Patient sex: M
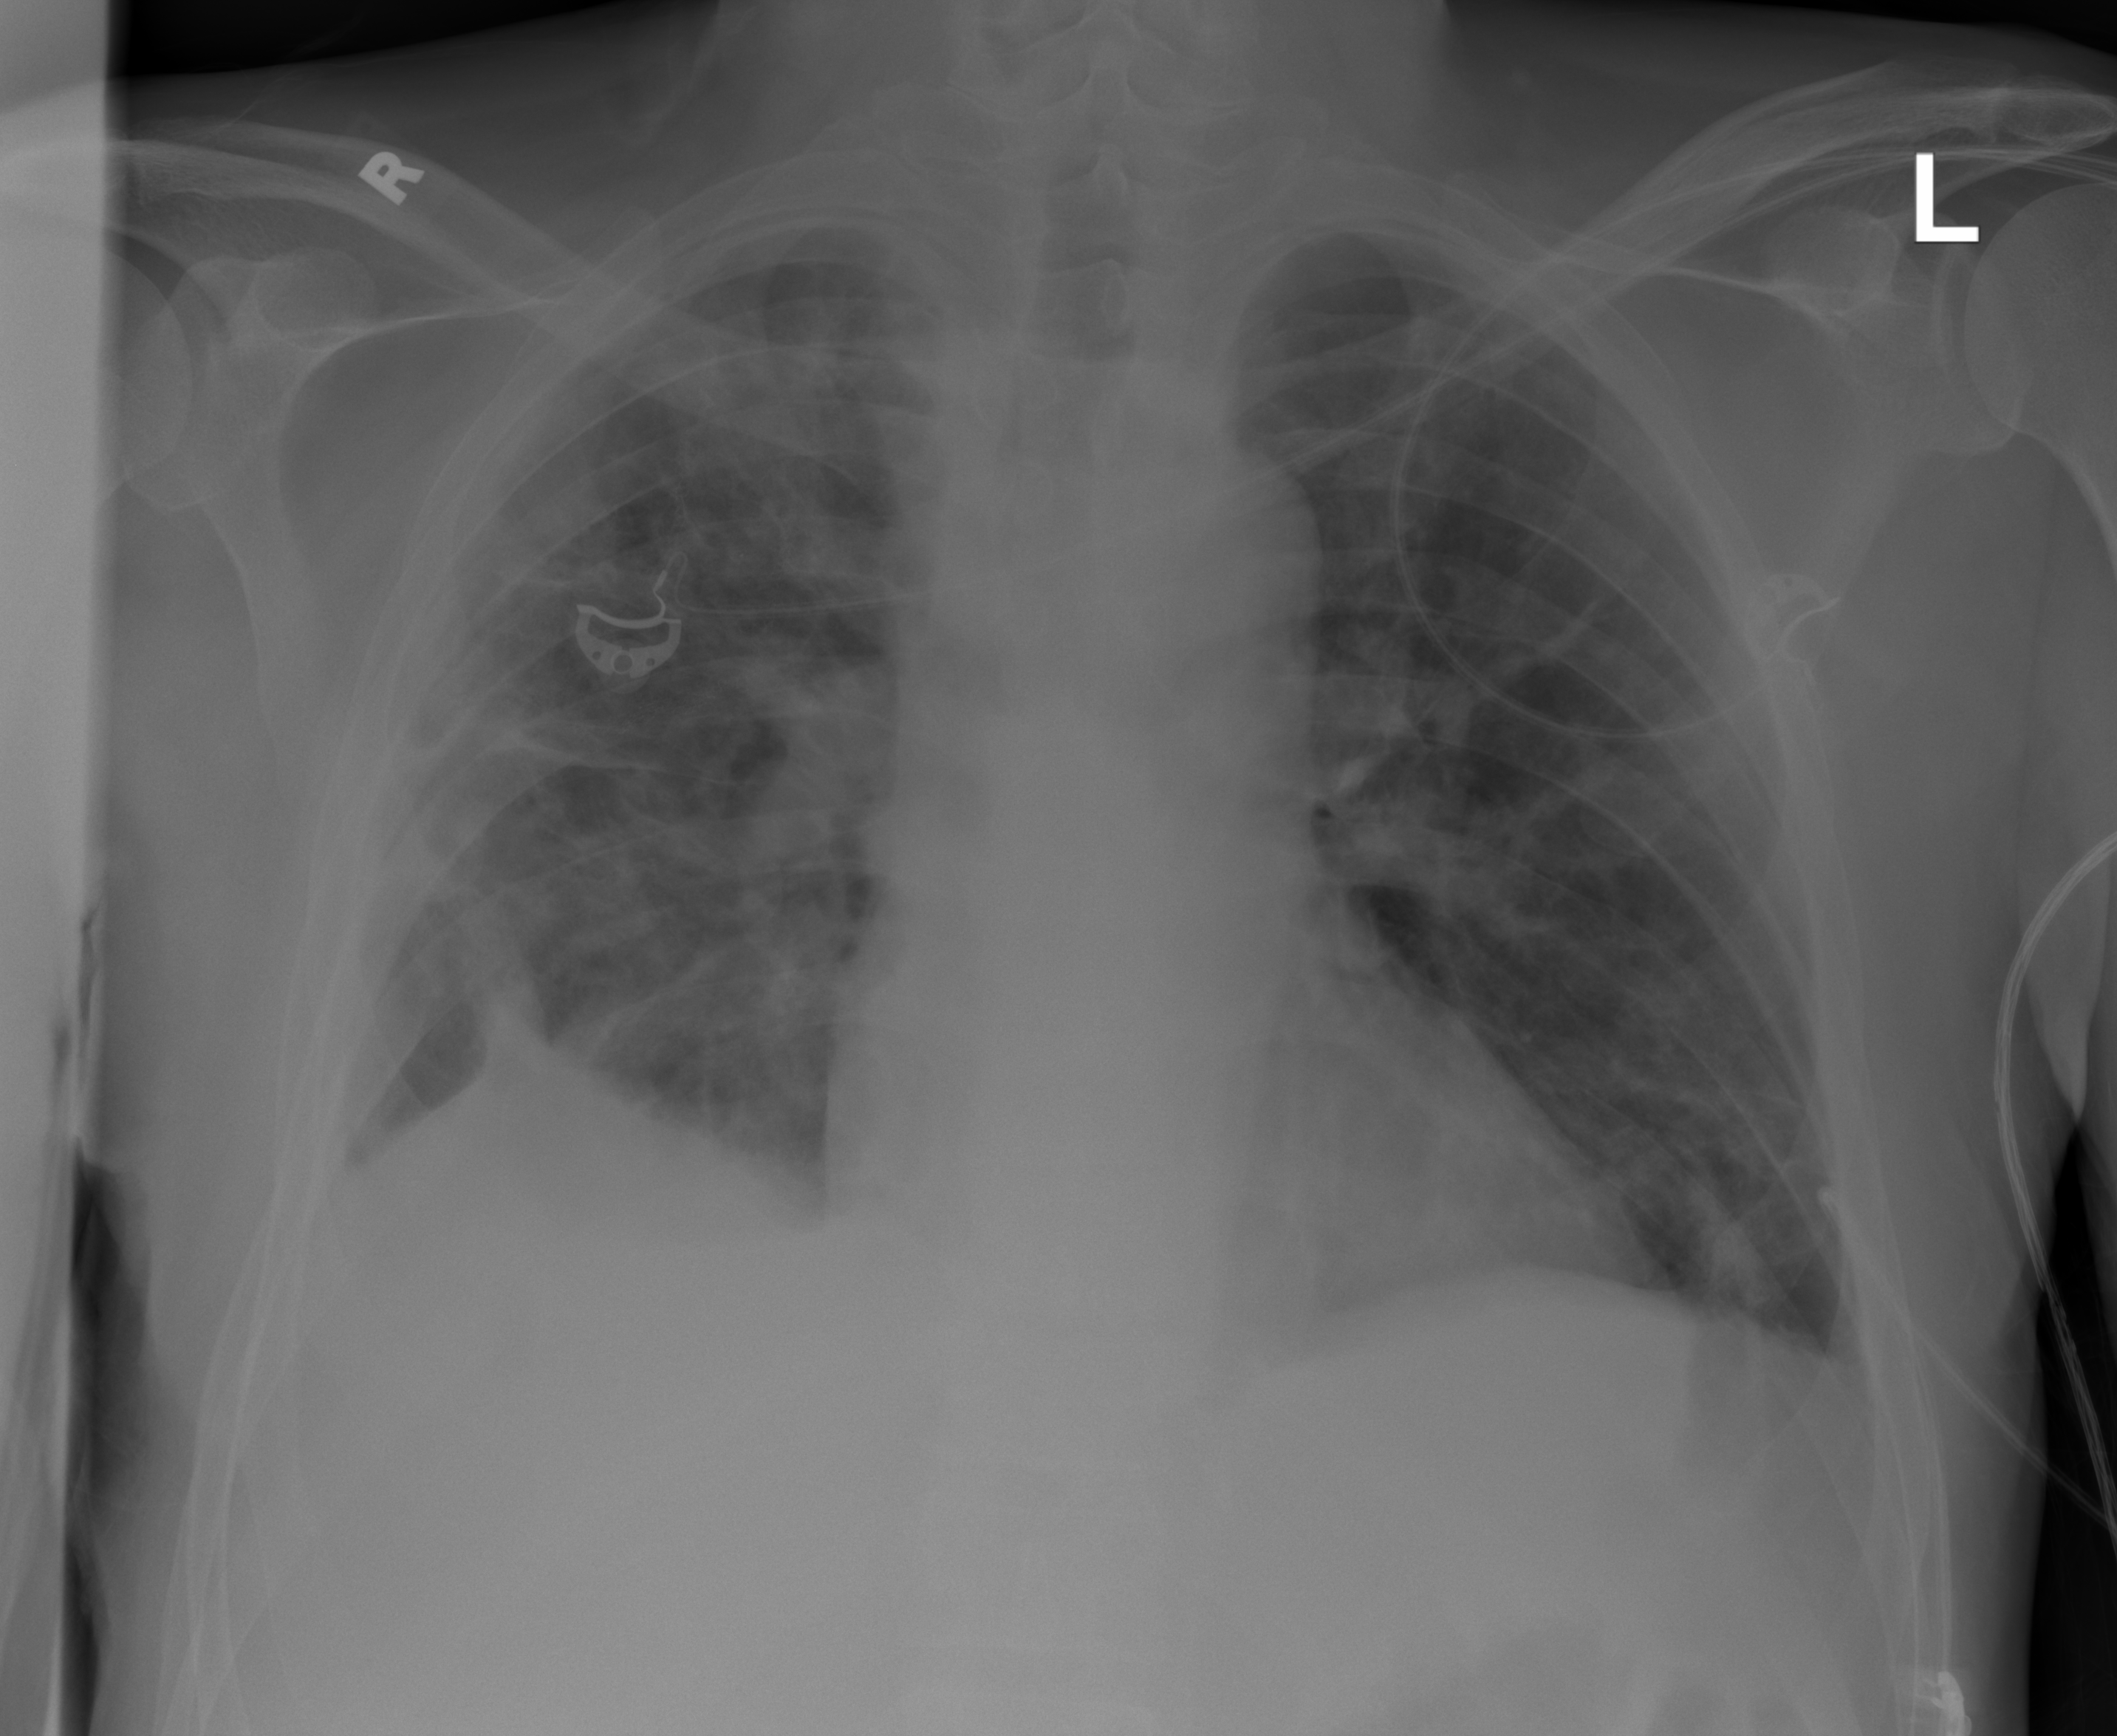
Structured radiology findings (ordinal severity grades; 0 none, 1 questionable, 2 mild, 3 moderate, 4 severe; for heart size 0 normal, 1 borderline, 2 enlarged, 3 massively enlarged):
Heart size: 1
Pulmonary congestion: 2
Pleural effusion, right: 2
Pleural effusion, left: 2
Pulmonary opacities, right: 2
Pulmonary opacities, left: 2
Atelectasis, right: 2
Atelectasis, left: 0